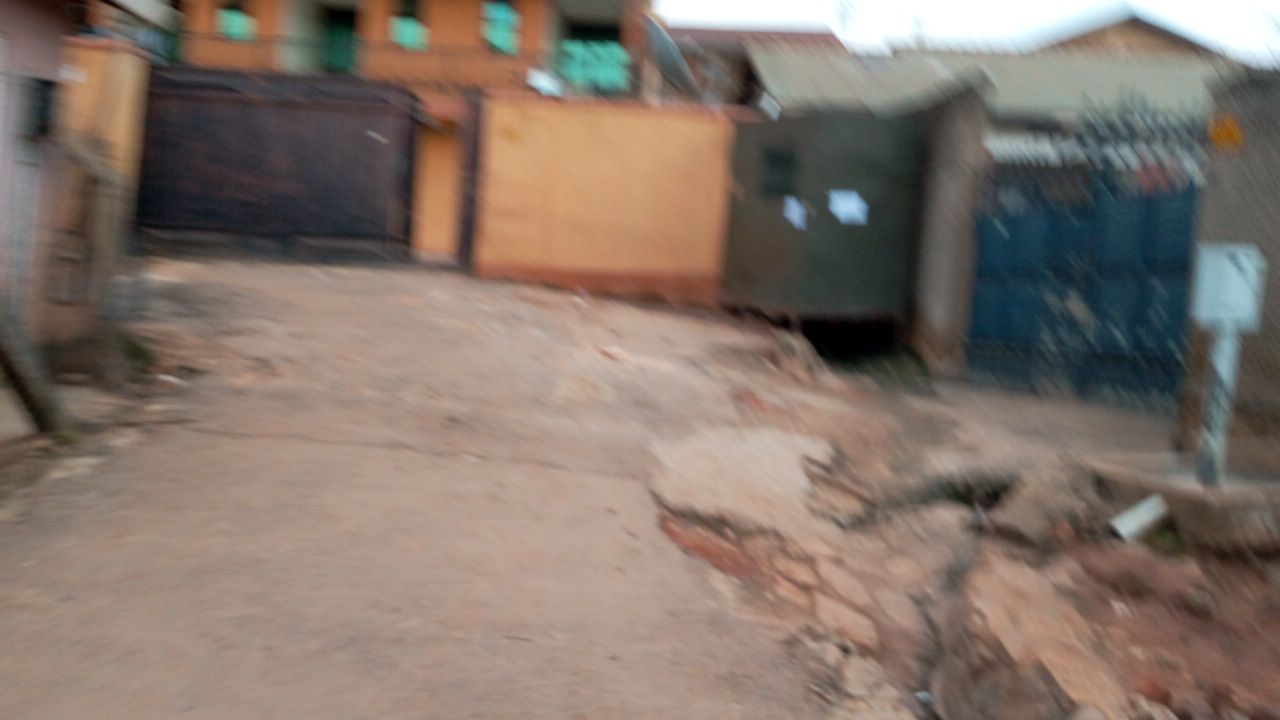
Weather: snowy
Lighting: day
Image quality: slightly poor
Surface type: walking surface
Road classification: service, residential
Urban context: urban centre
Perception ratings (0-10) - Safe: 1.74, Lively: 1.71, Beautiful: 1.57, Boring: 6.39, Depressing: 4.31, Wealthy: 6.28